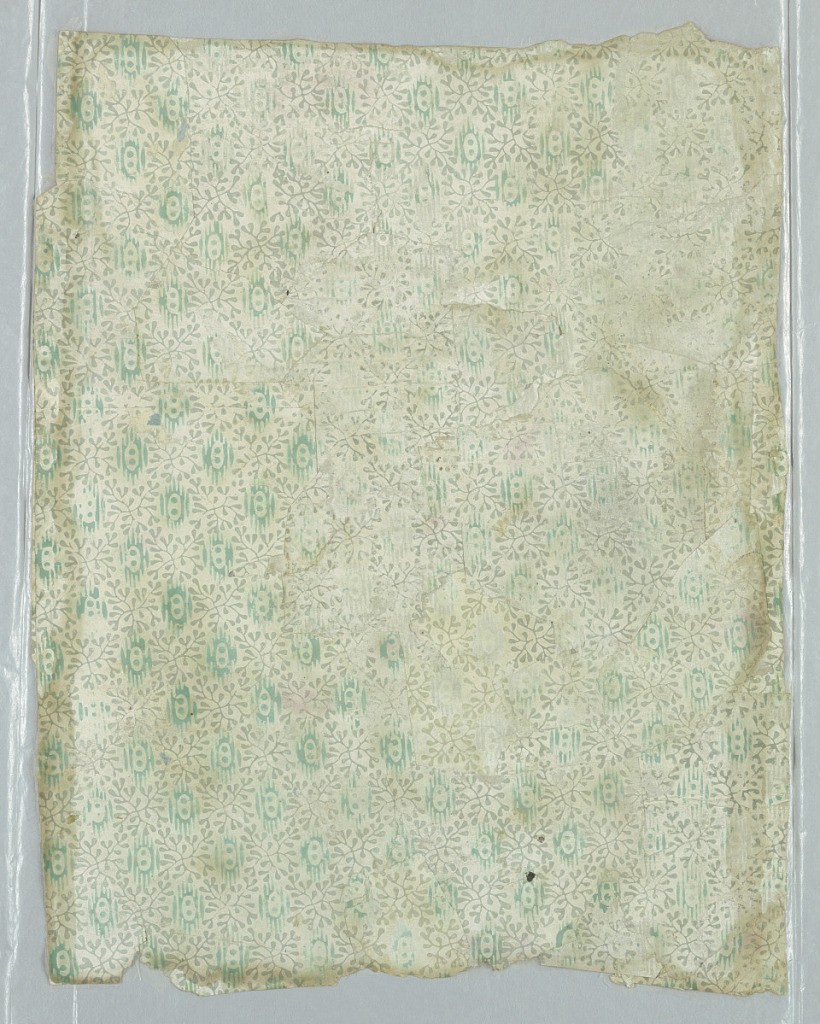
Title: Sidewall
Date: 1800–1850
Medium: Block-printed
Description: Small green pattern with gray stylized foliage, printed on white ground.
Note in red ink reads: Third layer Wall #1 on top of this was plain paper with paint